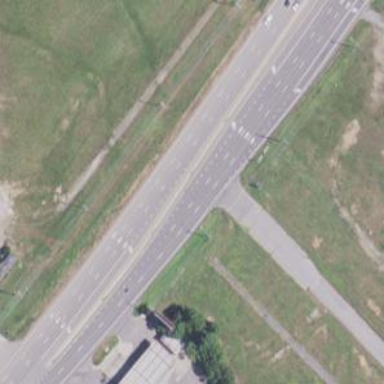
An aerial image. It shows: Primary highway.